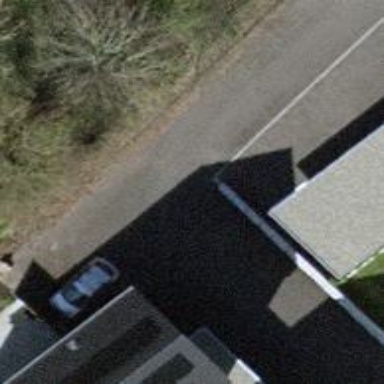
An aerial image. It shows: Smooth asphalt road in residential area.